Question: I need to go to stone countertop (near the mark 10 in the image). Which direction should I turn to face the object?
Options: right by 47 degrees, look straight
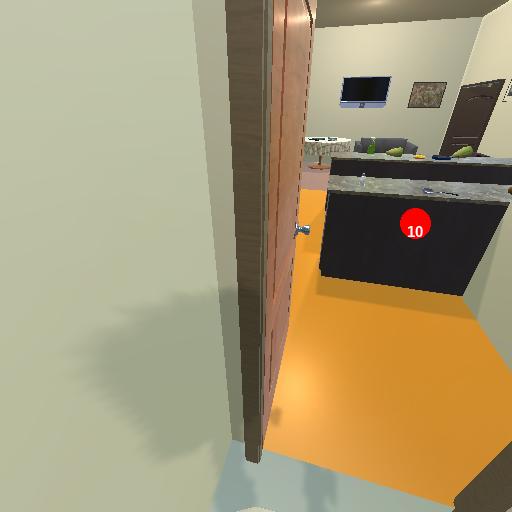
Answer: right by 47 degrees